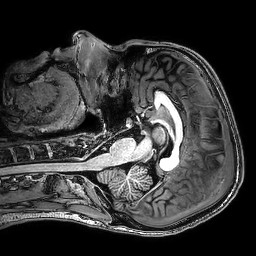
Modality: T1w
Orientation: axial
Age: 26
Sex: male
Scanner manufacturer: philips
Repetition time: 0.008138 s
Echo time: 0.00373 s